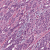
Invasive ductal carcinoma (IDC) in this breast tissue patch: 1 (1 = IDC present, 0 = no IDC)